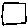
Label: square